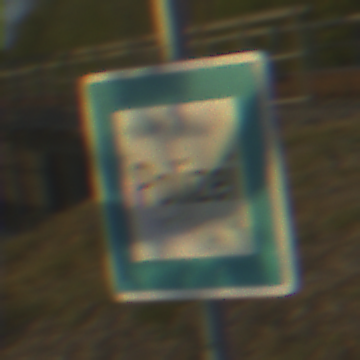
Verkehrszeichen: Polizei
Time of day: SunriseSunset
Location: Outdoor (RoadRail)
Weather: Clear
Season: NotSpecified
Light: Natural